Field crop: maize
Growth stage: 1
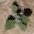
Species: chenopodium